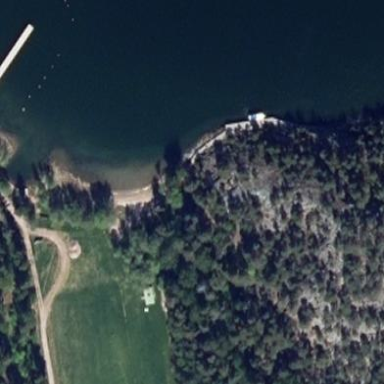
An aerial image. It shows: Marina with picnic areas and camping sites available.